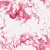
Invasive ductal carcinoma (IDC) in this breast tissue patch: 0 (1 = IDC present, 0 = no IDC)